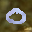
Label: 0